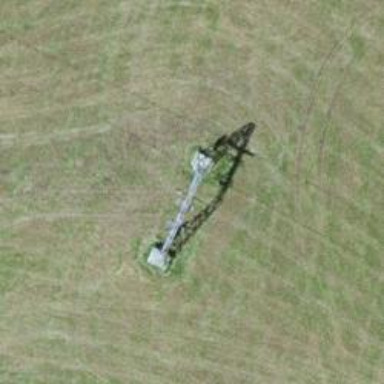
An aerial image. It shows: Pylon used for aerialway.